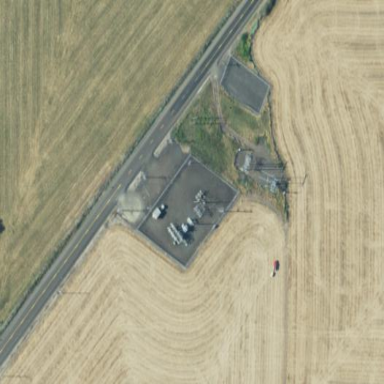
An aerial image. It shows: Power substation.